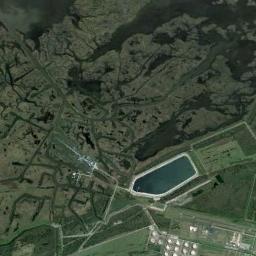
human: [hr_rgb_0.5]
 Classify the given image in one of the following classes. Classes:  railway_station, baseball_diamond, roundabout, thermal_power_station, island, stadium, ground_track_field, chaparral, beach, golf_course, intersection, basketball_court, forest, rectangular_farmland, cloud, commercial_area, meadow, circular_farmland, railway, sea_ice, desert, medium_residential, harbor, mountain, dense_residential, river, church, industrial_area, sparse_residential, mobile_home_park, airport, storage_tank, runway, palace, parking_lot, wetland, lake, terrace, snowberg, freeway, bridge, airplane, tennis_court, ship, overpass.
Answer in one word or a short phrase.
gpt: wetland